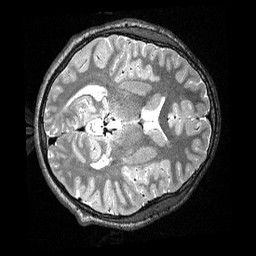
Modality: T2w
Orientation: axial
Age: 13
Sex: male
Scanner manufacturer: siemens
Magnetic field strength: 3 T
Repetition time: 3.2 s
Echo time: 0.479 s